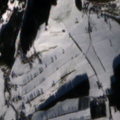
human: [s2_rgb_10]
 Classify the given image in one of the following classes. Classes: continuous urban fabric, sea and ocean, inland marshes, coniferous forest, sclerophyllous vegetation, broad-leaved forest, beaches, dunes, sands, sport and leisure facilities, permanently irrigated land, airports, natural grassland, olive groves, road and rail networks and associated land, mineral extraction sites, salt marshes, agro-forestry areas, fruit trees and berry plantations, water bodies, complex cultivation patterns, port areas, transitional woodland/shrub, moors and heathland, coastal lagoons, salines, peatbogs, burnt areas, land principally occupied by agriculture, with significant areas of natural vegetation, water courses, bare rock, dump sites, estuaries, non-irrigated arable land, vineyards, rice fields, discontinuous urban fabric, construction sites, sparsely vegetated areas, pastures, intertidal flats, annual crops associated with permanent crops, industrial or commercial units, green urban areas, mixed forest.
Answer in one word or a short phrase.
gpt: discontinuous urban fabric, pastures, coniferous forest